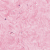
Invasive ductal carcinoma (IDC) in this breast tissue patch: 0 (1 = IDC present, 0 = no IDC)